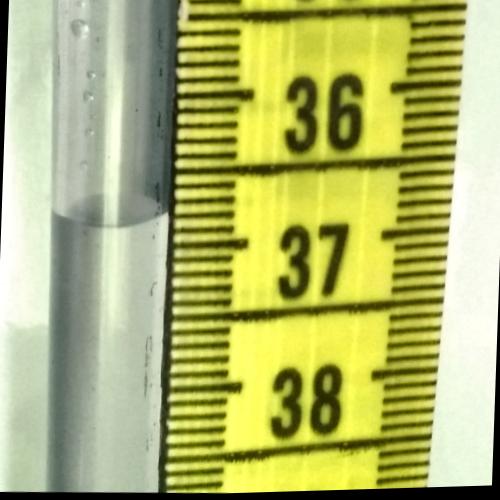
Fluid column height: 36.8 cm